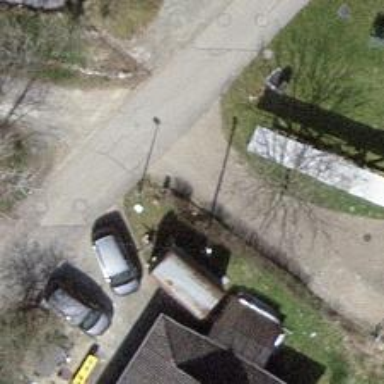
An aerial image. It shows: Living street.